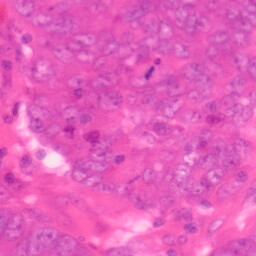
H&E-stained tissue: Colon